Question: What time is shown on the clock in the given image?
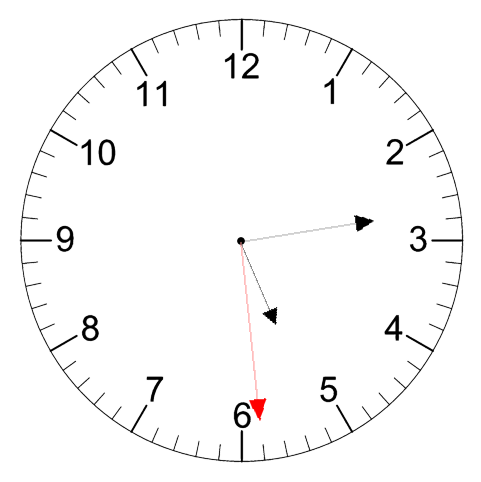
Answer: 05:13:29